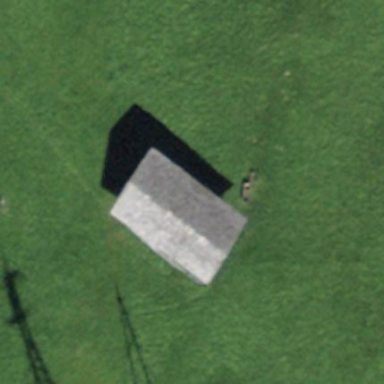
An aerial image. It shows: Rural barn.